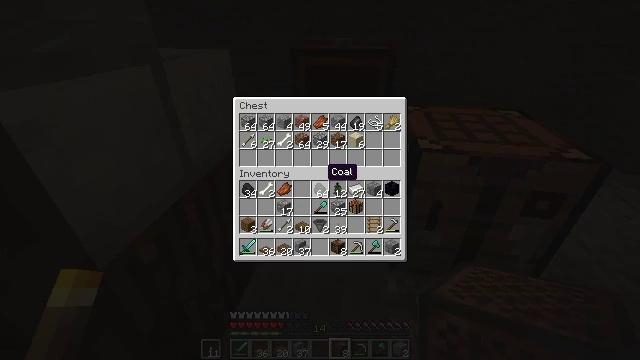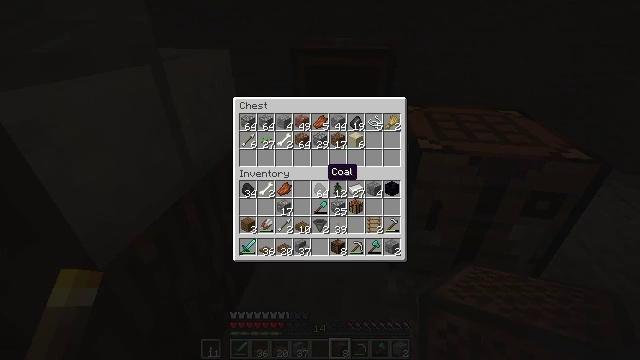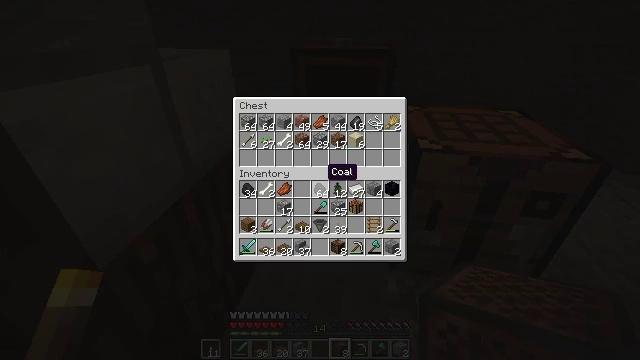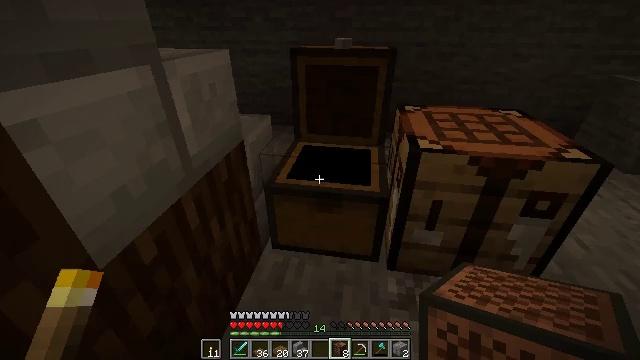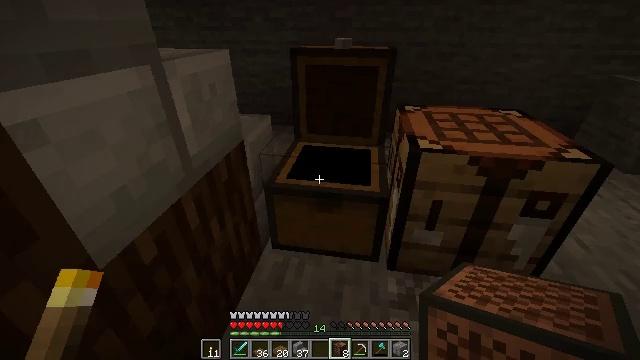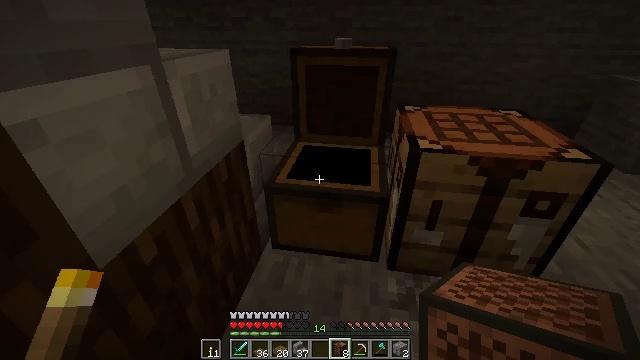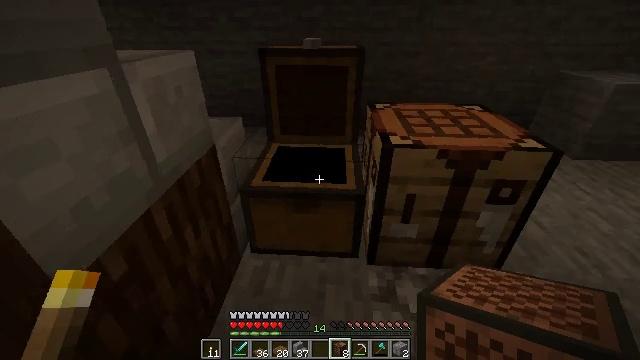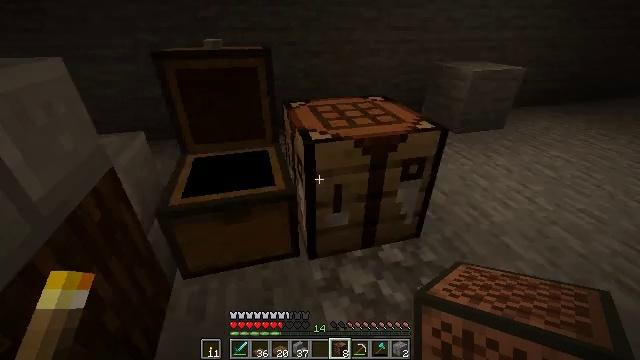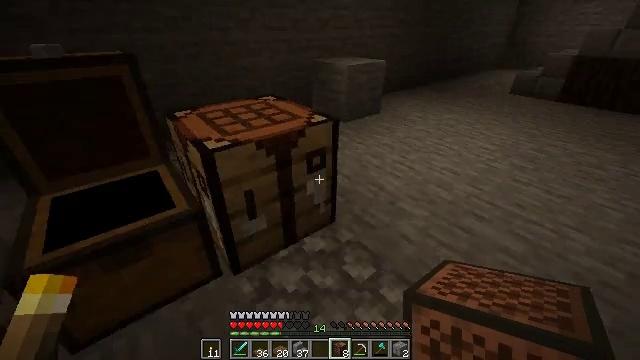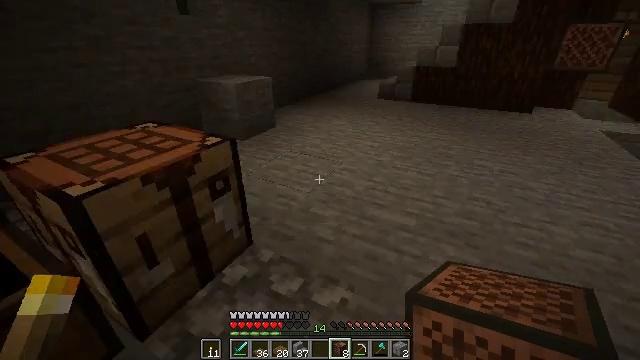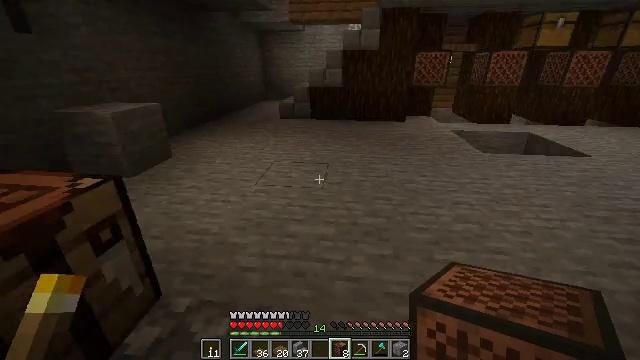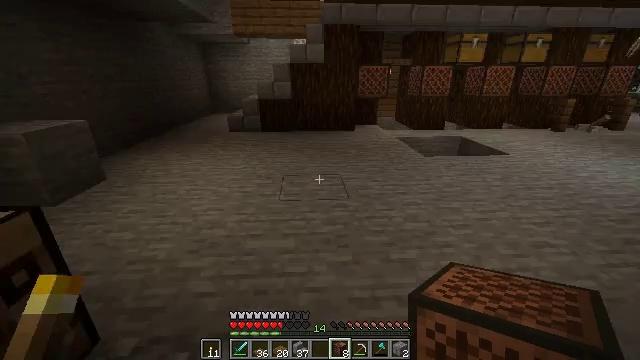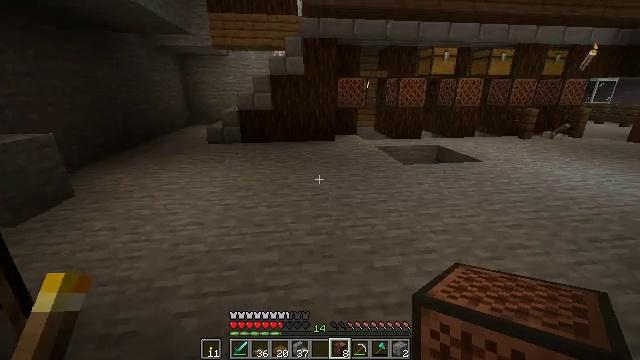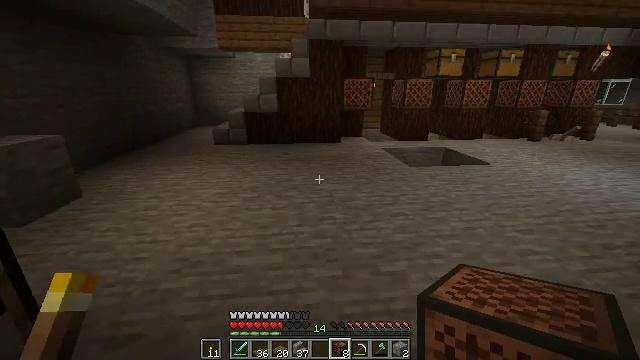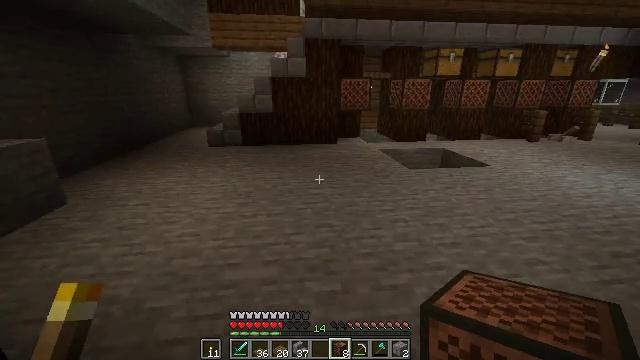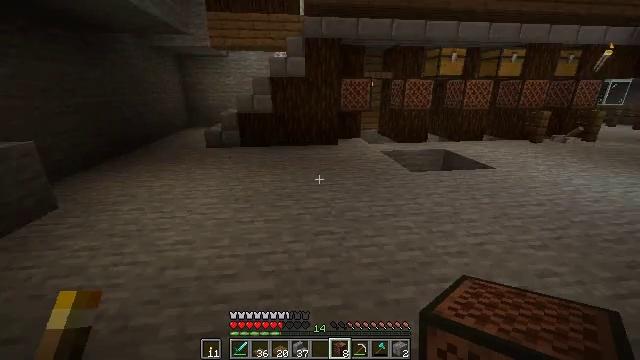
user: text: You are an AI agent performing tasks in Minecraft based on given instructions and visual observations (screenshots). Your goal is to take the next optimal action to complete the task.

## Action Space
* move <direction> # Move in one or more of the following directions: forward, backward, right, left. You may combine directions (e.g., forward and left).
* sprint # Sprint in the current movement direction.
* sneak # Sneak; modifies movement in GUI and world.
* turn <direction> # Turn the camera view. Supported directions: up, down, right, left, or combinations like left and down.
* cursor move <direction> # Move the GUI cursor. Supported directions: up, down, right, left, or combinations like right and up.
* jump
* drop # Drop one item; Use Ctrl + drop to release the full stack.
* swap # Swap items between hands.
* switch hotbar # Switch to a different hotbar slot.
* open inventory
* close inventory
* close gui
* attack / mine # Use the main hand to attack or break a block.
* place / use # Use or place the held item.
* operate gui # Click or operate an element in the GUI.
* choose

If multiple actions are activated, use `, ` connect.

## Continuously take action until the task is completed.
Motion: motion action
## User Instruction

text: Get wheat from the farmland.
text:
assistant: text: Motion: no_op
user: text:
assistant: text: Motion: no_op
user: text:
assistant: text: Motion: no_op
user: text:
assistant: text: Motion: close gui
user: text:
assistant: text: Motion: no_op
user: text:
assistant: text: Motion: turn right
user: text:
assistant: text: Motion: turn right
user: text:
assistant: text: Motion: turn right
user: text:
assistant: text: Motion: turn right and up
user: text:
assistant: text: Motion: turn right and up
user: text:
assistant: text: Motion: turn right and up
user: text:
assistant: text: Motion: turn right and up
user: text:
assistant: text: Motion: move forward, turn left
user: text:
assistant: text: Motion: move forward
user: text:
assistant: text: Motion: move forward
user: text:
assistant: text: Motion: move forward
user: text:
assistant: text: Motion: move forward, sprint, turn left
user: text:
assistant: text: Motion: move forward, sprint, turn left and up
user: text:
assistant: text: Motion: move forward, sprint, turn left and up
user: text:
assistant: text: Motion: move forward and move right, sprint, turn left and up
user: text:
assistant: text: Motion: move forward and move right, sprint, turn left and up
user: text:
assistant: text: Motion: move forward and move right, turn left and up
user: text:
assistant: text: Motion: move forward and move right, turn left and up
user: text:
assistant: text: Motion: move forward and move right, turn left and up
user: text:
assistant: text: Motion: move forward and move right, turn left and up
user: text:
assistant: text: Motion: turn left and up
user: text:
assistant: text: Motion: turn left and up
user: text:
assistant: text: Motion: no_op
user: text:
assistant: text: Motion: no_op
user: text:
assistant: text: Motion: no_op